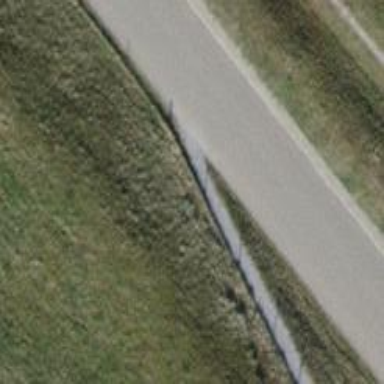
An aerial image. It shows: Footway with pebblestone surface.